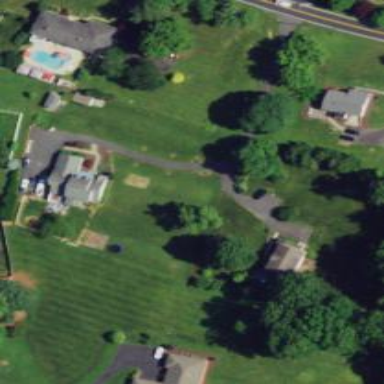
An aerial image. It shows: Driveway.